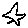
Label: star